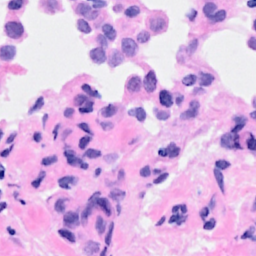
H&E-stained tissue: Breast